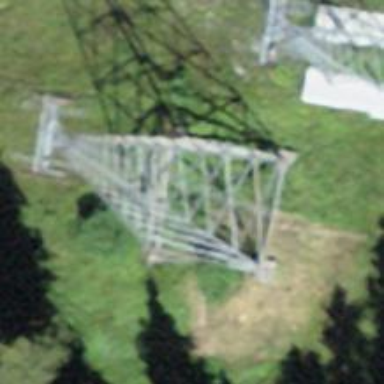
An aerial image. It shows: Pylon for aerialway.